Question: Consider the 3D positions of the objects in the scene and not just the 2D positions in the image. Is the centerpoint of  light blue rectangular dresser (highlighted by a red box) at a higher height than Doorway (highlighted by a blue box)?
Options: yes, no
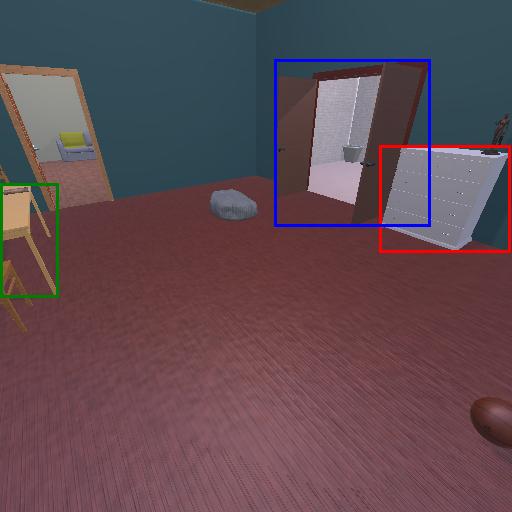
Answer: yes